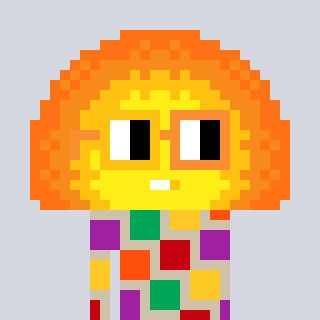
a pixel art character with square yellow and orange glasses, a sunset-shaped head and a bege-colored body on a cool background